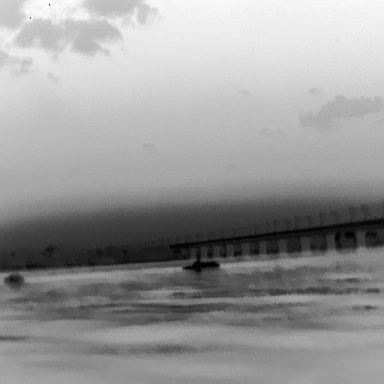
There are two objects shown in the infrared image, including a warship, and a canoe.